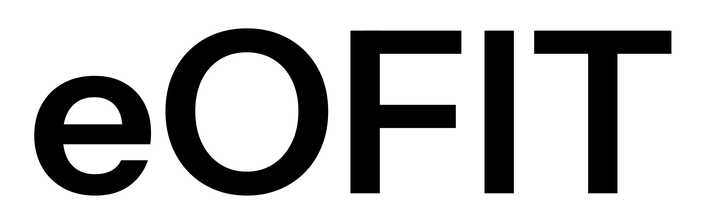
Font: InstrumentSans_SemiBold